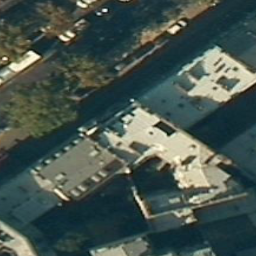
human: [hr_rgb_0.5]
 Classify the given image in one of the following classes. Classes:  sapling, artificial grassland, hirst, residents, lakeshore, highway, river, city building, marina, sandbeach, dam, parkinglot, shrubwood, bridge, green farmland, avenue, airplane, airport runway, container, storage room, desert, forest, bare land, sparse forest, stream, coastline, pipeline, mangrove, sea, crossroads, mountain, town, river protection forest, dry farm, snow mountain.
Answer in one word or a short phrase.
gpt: city building